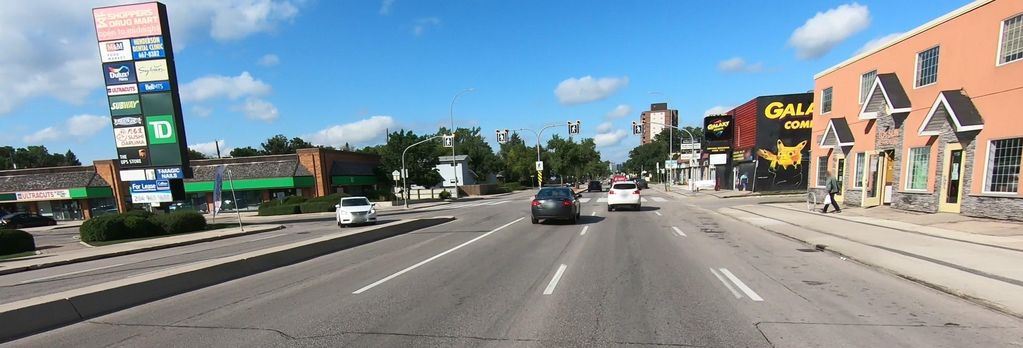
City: winnipeg